Interaction volume radius: 5 \u00c5
Interaction volume height: 25 \u00c5
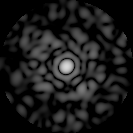
Disorder parameter: 0.793